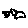
Label: cloud